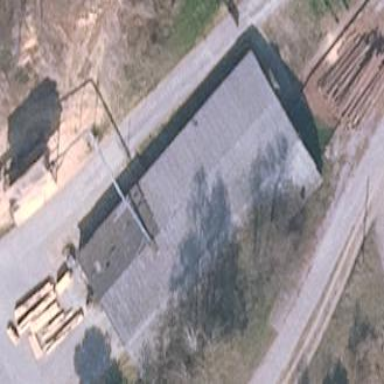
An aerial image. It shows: Industrial building with unique saltbox-shaped roof.